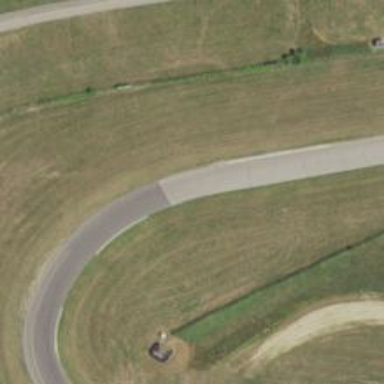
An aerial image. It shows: Asphalt raceway designed for motor sports.